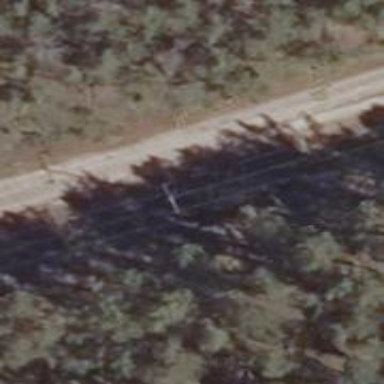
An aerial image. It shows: Power pole.